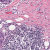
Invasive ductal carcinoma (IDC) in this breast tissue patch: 1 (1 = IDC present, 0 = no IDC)